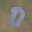
Label: 0